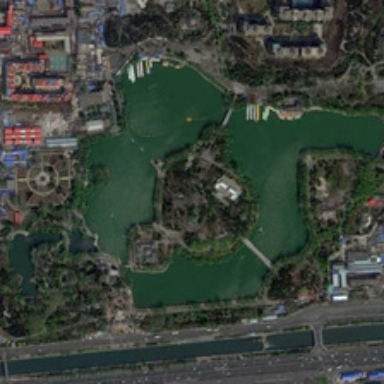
Some buildings are near a park with many green trees and a pond with an island in it .